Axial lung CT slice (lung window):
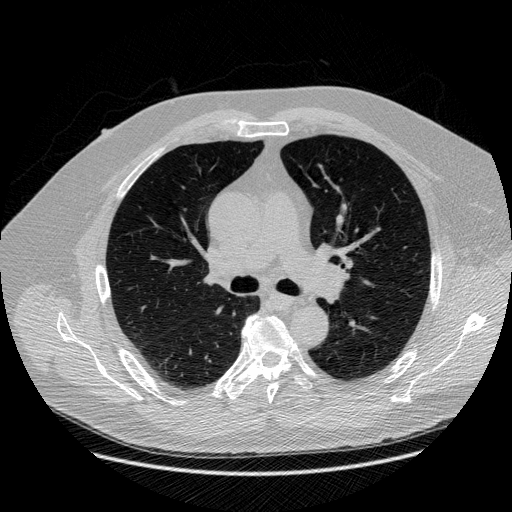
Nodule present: no